Question: I have a working twitter bootstrap install and simple form generates the following:
'''
<form accept-charset="UTF-8" action="/find_map" class="simple_form form-inline" id="new_location" method="post" novalidate="novalidate"><div style="margin:0;padding:0;display:inline"><input name="utf8" type="hidden" value="&#x2713;" /><input name="authenticity_token" type="hidden" value="p5CSoidWaoGMfHY0/3ElWi0XJVg6Cqi9GqWRNlJLBQg=" /></div>
<div class="control-group string required"><div class="controls"><input class="string required" id="location_address" name="location[address]" placeholder="Address" size="50" type="text" /></div></div><input class="btn" name="commit" type="submit" value="Find!" />
</form>
'''
Somehow the "Find!" button won't appear on the same line as the search box. Any ideas?
Thanks!
UPDATE:
Sorry I should have mentioned that all the markup is generated by simple_form based on the following:
'''
<%= simple_form_for @location, :url => find_map_path, :html => { :class => 'form-inline' } do |f| %>
<%= f.input :address, :label => false, :placeholder => "Address" %>
<%= f.submit "Find!", :class => 'btn' %>
<% end %>
'''
So, really, there seems to be an issue with the generated markup, even though I have run the bootstrap install for simple_form, etc.

The above image shows a straight html form
'''
<form class="form-inline">
<input type="text" class="input-small" placeholder="Email">
<button type="submit" class="btn">Sign in</button>
</form>
'''
...above the one generated by simple_form.
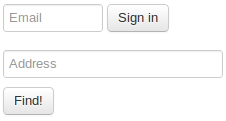
Answer: I think there are a couple issues here. One is the formatting, and the way simple_form adds a '<div>' around the input field. @Ron's suggestion of using 'input_field' works for me with simple_form 2.0.1. My example is searching for name in a Contacts table. The following makes the text box and button appear side by side:
'''
<%= simple_form_for :contact, :method => 'get',
:html => { :class => 'form-search' } do |f| %>
<%= f.input_field :search, :placeholder => "Name",
:class => "input-medium search-query" %>
<%= f.submit "Find!", :class => "btn" %>
<% end %>
'''
The other issue is that it seems simple_form usually assumes you want to work with model and field names. The example above uses a ':symbol' instead of a '@model' as the first argument as suggested <URL>. But that still generates an input field named 'contact[search]' so you'd have to tell your controller how to deal with that.
I think in this case it may be simpler to use simple_form and instead use something like the form near the beginning of Ryan Bates' <URL>:
'''
<%= form_tag contacts_path, :method => 'get', :class => "form-search" do %>
<%= text_field_tag :search, nil, :placeholder => "Name",
:class => "input-medium search-query" %>
<%= submit_tag "Find!", :name => nil, :class => "btn" %>
<% end %>
'''
Now the field is just named "search" and I can consume it in my controller's #index method something like this:
'''
@contacts = @contacts.search(params[:search])
'''
assuming I have this in my model:
'''
def self.search(search)
if search
where('lower(name) LIKE ?', "%#{search.downcase}%")
else
scoped
end
end
'''